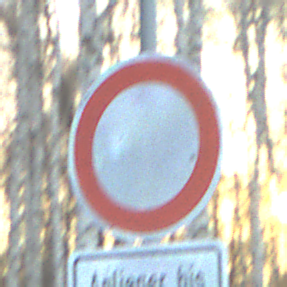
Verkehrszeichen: VerbotFahrzeugeAllerArt
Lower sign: SonstigeFahrzeugePersonengruppenFrei3
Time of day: SunriseSunset
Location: Outdoor (Nature)
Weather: Clear
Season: Winter
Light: Natural